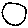
Label: circle